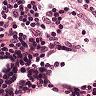
Metastatic tissue present: no